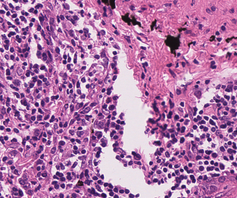
Tumor epithelial tissue: no
Tumor-associated stroma tissue: yes
Normal tissue: no